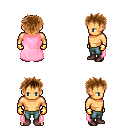
a pixel art fantasy rpg character, male body template, human, tanned skin, pink cape, teal pants, brown bedhead hairstyle, gold gloves, maroon shoes, four views (front, back, left, right), 2x2 character sprite sheet, small pixel art, hard edges, no anti-aliasing